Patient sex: M
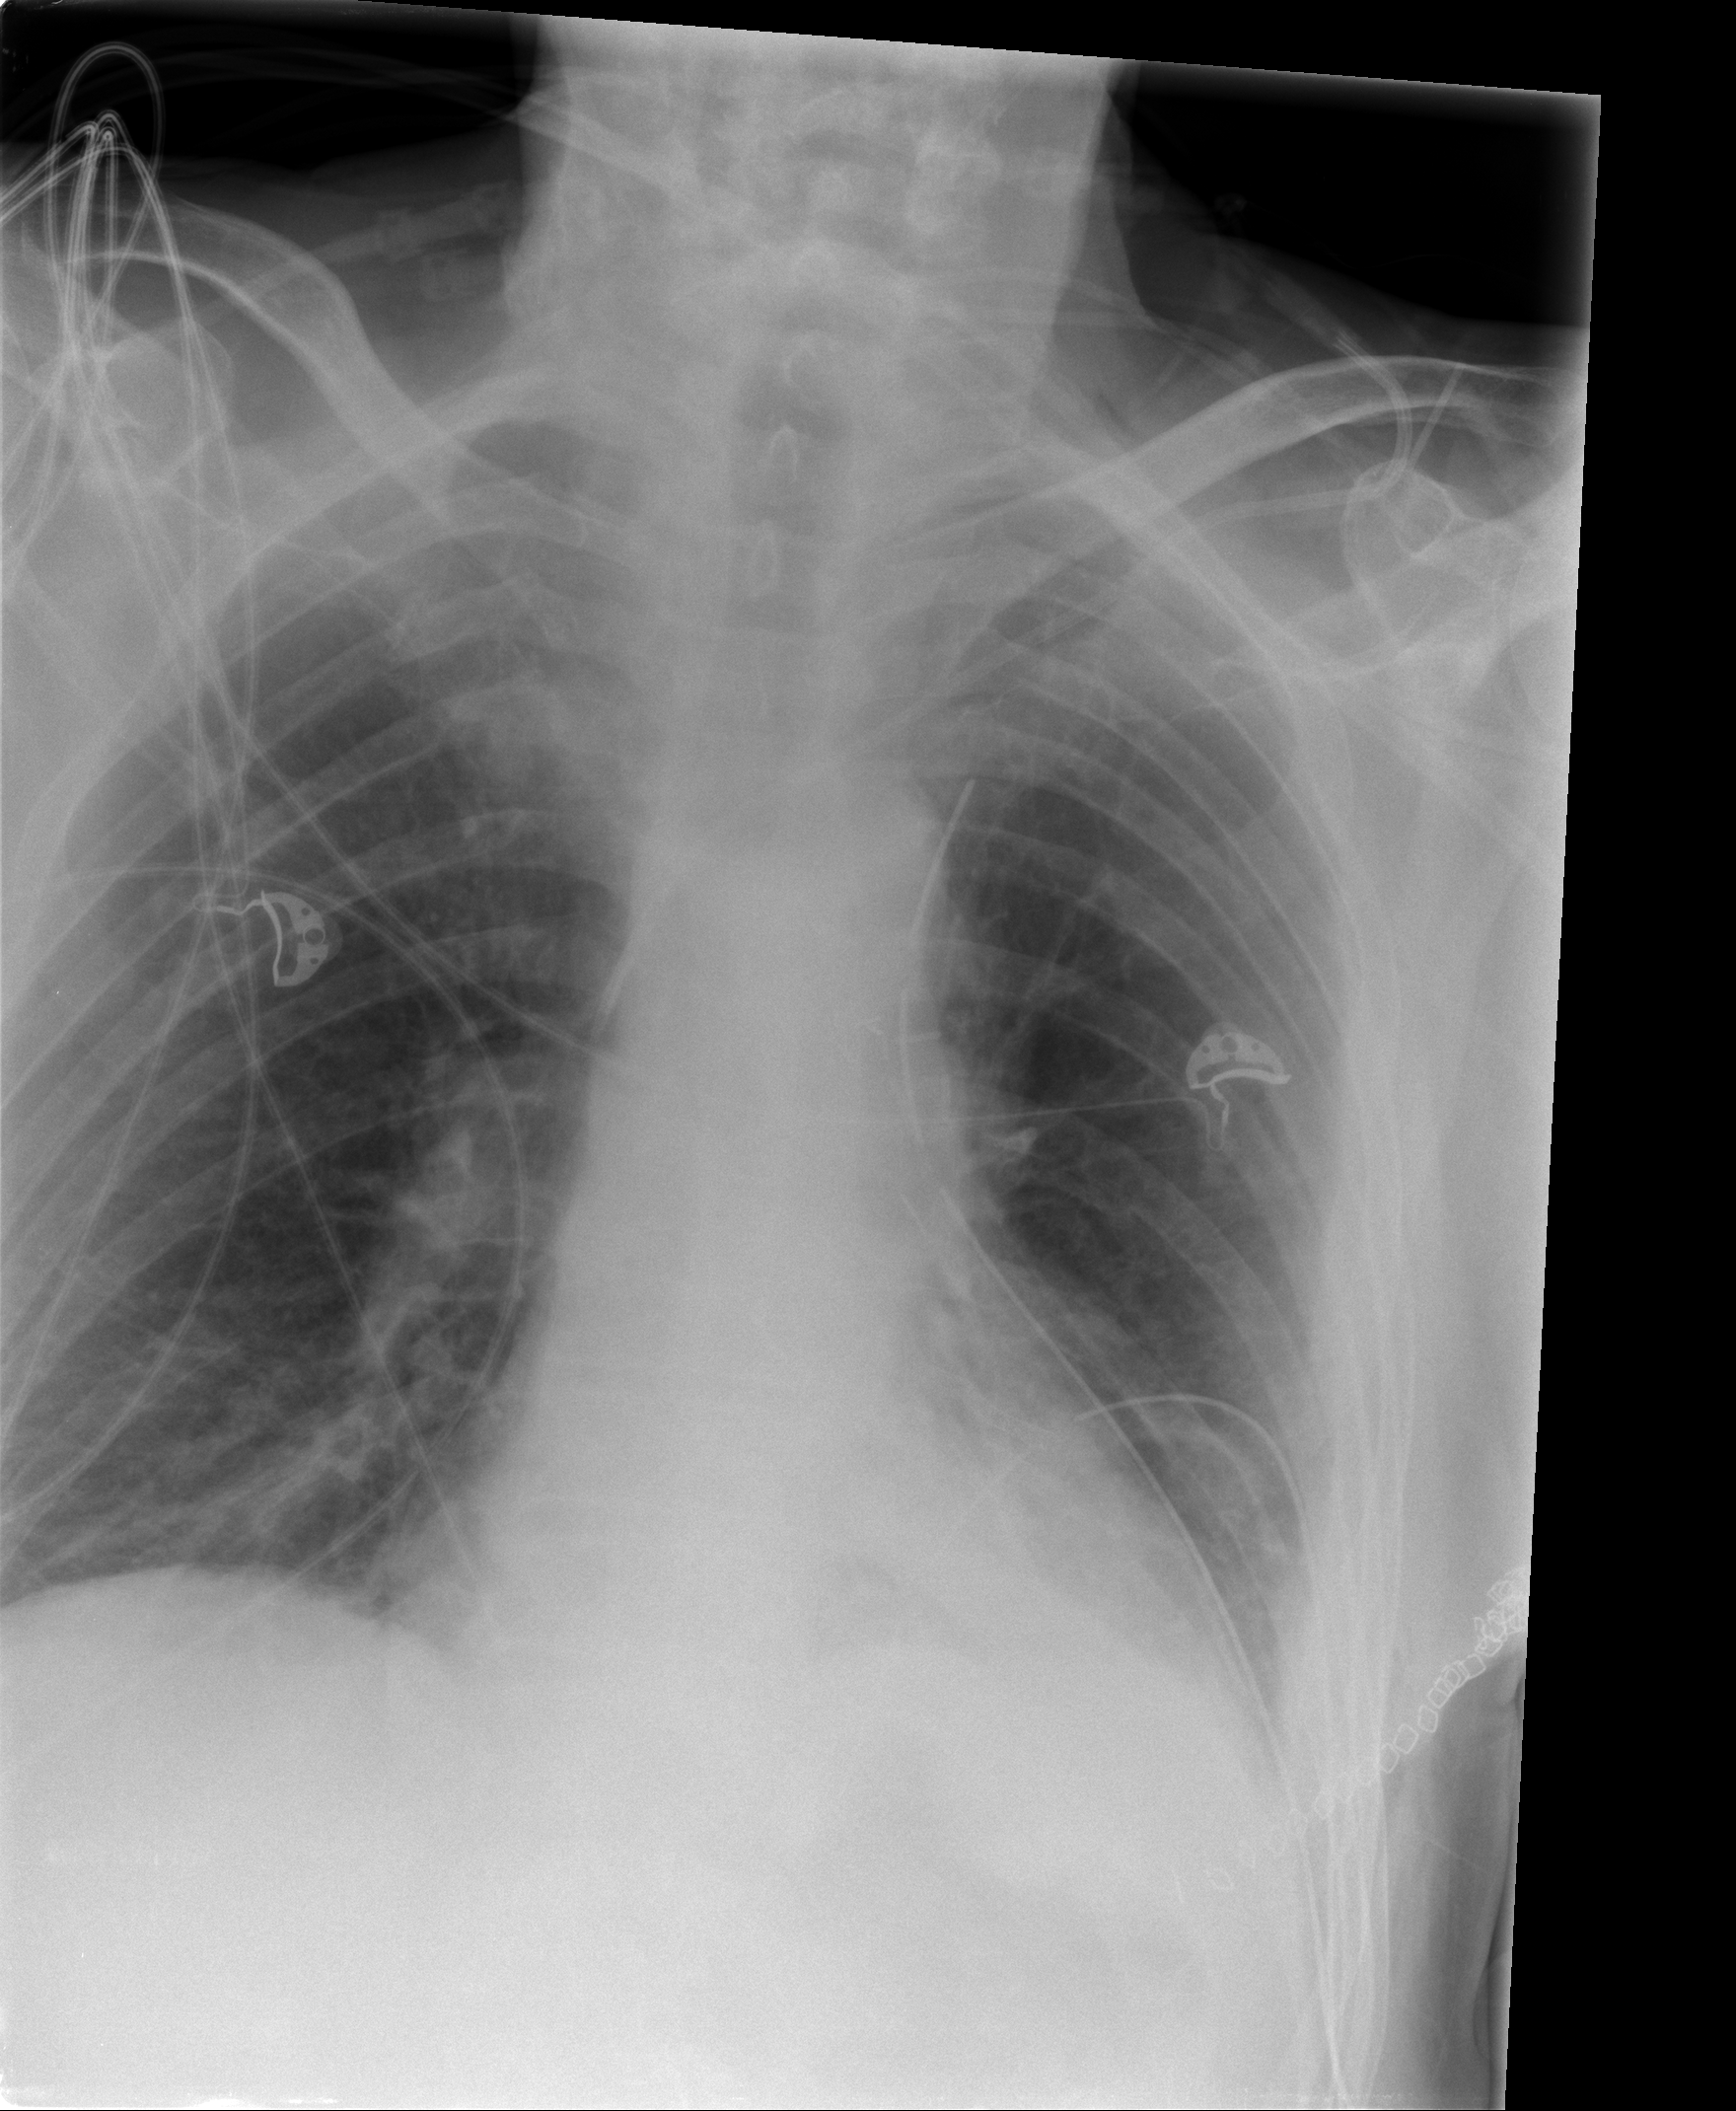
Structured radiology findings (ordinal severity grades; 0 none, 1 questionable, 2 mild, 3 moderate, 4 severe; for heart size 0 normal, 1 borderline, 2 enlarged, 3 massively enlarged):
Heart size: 1
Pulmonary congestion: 0
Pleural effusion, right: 0
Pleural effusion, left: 0
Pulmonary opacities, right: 1
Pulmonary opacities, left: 0
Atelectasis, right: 0
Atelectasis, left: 2